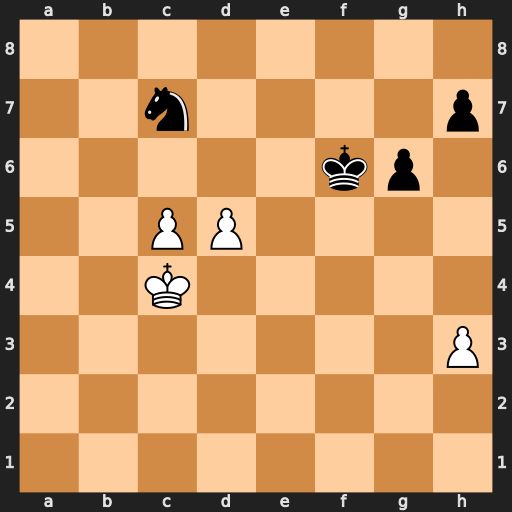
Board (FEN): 8/2n4p/5kp1/2PP4/2K5/7P/8/8
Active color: w
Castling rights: -
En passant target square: -
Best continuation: d6 Ke6 dxc7